Question: I'm quite new to the usage of WebStorm, but it's not working as epected. I had a project in the past, but now I try to recreate it and try to unit test my code.
I'm very new to unit testing JavaScript code.
So, I have a file 'karma.conf.js' which contains the following:
'''
module.exports = function(config){
config.set({
basePath : './',
files : [
'../../Resources/External/Bower/angular/angular.js',
'../../Resources/External/Bower/angular-mocks/angular-mocks.js',
'../../Resources/Scripts/OfficeUI.js',
'../../Unit Tests/**/*.Test.js'
],
autoWatch : true,
frameworks: ['jasmine-jquery', 'jasmine'],
browsers : ['Chrome']
});
};
'''
So, I do run my tests with Karma using the Jasmine framework. I've included 'jasmine-jquery' in order to load fixtures to my HTML code on it.
So, I do have a JavaScript function which toggles a class when you press or release the button:
'''
$(function() {
$('#OfficeUI a.button').on('mousedown mouseup', function(e) {
$(this).toggleClass('ie-fix');
});
});
'''
Now, I have written a Unit Test which looks like the following:
'''
describe("Unit: OfficeUI Elements", function() {
// Load up the HTML page 'OfficeUI.Elements.Test.html' before every test is executed.
beforeEach(function() {
loadFixtures('OfficeUI.Elements.Test.html');
});
it("should do some stuff in this example", function() {
expect(true).toEqual(true);
});
});
'''

The image below does show the folder structure of my project.
Now, When I do run my tests, I do receive the following error:
'''
Error: Fixture could not be loaded: spec/javascripts/fixtures/OfficeUI.Elements.Test.html (status: error, message: undefined)
'''
I've tried to resolve this by changing the 'beforeEach' method in the Unit Test like the following:
'''
beforeEach(function() {
jasmine.getFixtures().fixturesPath = '/OfficeUI.Beta/Unit Tests/Pages';
loadFixtures('OfficeUI.Elements.Test.html');
});
'''
I've tried various things in the 'fixturesPath' but I keep receiving the same error.
Anyone has an idea on how to solve this?
Any help is highly appreciated.
'''
module.exports = function(config){
config.set({
basePath : '../../',
files : [
'Resources/External/Bower/jquery/dist/jquery.js',
'Resources/External/Bower/angular/angular.js',
'Resources/External/Bower/angular-mocks/angular-mocks.js',
'Resources/Scripts/OfficeUI.js',
'Resources/Scripts/Elements/OfficeUI.Elements.js',
'Unit Tests/**/*.Test.js',
{ pattern: 'Resources/Unit Tests/*.html', watched: true, served: true, included: false },
],
autoWatch : true,
watched: true,
server: true,
include: false,
frameworks: ['jasmine-jquery', 'jasmine'],
browsers: ['Chrome']
});
};
'''
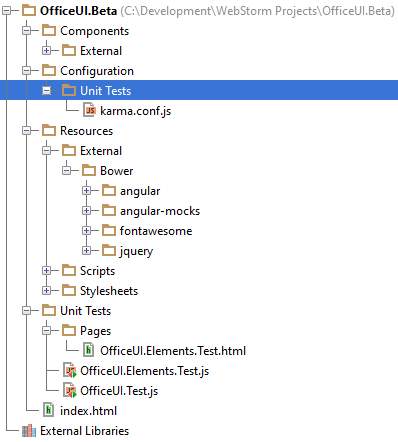
Answer: Change in your OfficeUI.Elements.Test.js file the following line:
'''
jasmine.getFixtures().fixturesPath = '/Tests/';
'''
to:
'''
jasmine.getFixtures().fixturesPath = 'base/Tests/';
'''
that works fine for me